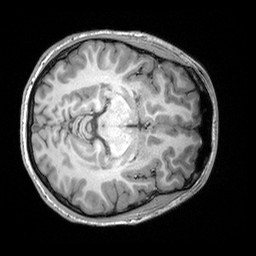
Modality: T1w
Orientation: axial
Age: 20
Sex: male
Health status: healthy
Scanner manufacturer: siemens
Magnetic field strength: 3 T
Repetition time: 2.3 s
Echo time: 0.00303 s